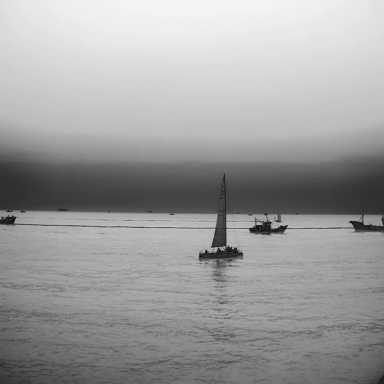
There are seven bulk_carriers in the infrared image.